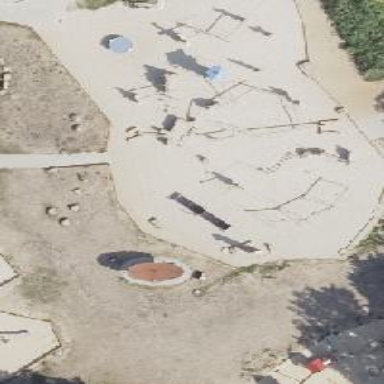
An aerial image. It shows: Playground featuring stepping stones.